Question: I am Building a Program that show Local Host Computer Names which are Connected with me. Actually, I also want to check their MAC(Physical Addresses) in List View. See this Image:

Now, You can see that My program is showing the Available Networks but Not showing physical Address. I want help that when I click on Show button, program automatic give Available Networks name with MAC.
I have searched on Internet so much but I can't Understand that How to show Mac address without using IP.
Now, there are many codes in this website but I can't found the right code.
And Sorry for my English, it is not so good.
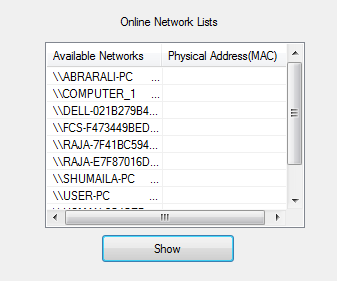
Answer: Without Ip address you cannot find the MAC of other computers unless software is installed on those individual computers.
If want MAC of a system :
'''
public string GetMacAddress(string ipAddress)
{
string macAddress = string.Empty;
System.Diagnostics.Process pProcess = new System.Diagnostics.Process();
pProcess.StartInfo.FileName = "arp";
pProcess.StartInfo.Arguments = "-a " + ipAddress;
pProcess.StartInfo.UseShellExecute = false;
pProcess.StartInfo.RedirectStandardOutput = true;
pProcess.StartInfo.CreateNoWindow = true;
pProcess.Start();
string strOutput = pProcess.StandardOutput.ReadToEnd();
string[] substrings = strOutput.Split('-');
if (substrings.Length >= 8)
{
macAddress = substrings[3].Substring(Math.Max(0, substrings[3].Length - 2))
+ "-" + substrings[4] + "-" + substrings[5] + "-" + substrings[6]
+ "-" + substrings[7] + "-"
+ substrings[8].Substring(0, 2);
return macAddress;
}
else
{
return "not found";
}
}
'''